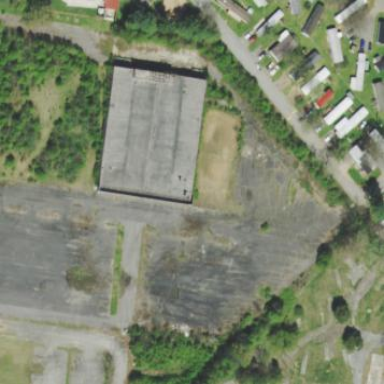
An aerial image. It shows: Brownfield site.